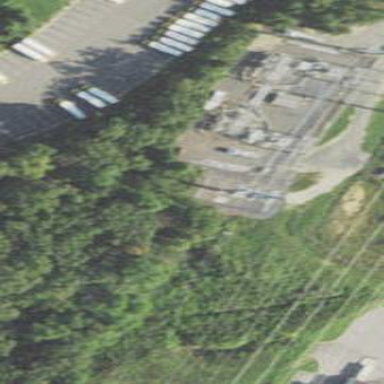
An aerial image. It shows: Distribution level power substation enclosed by fence.